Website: macys
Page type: customer-info-address
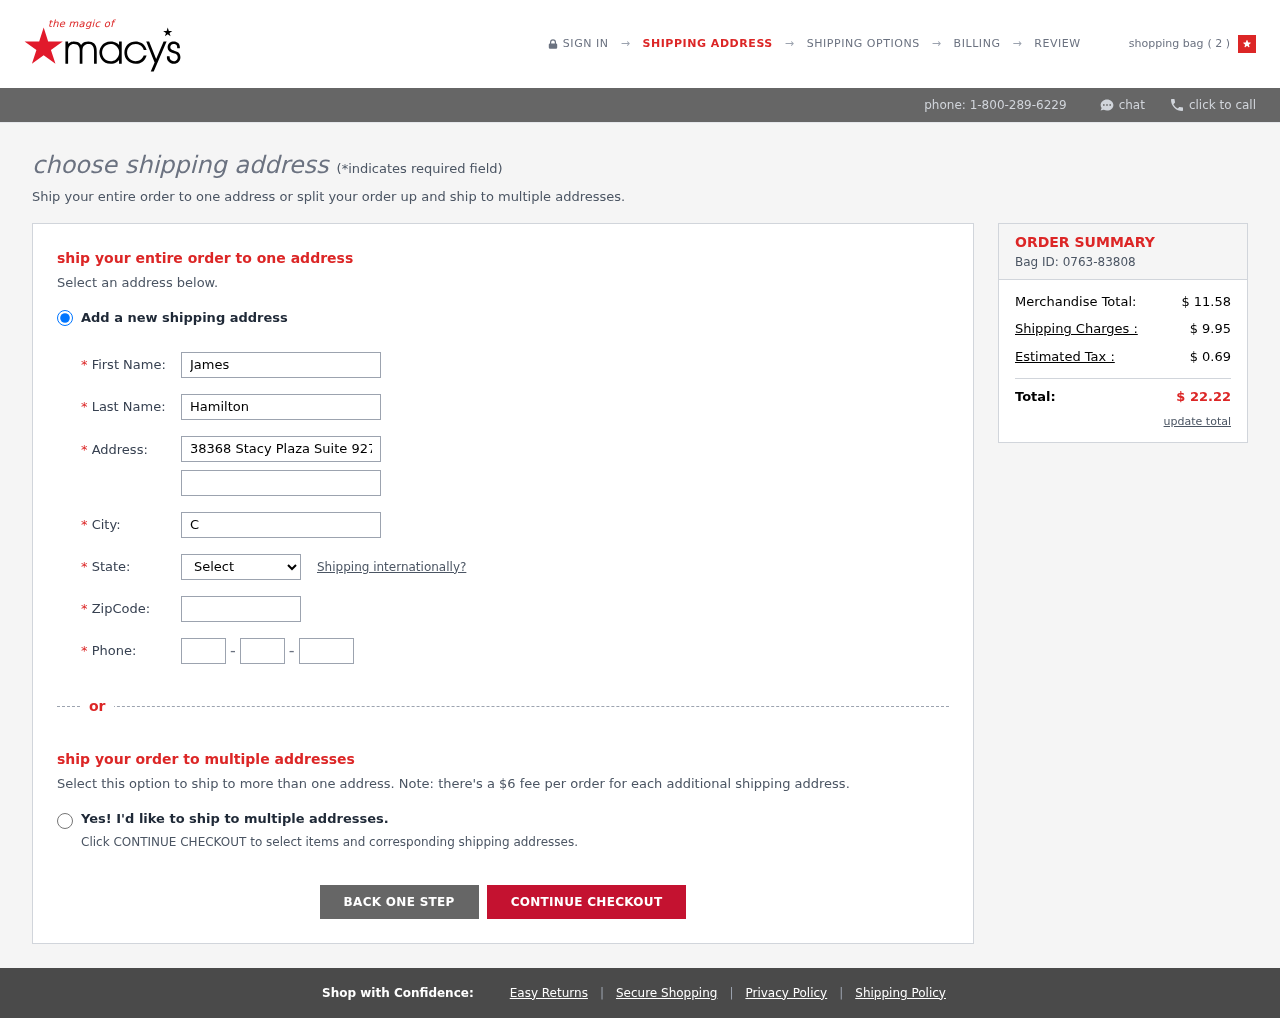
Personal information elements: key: PII_CITY
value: Cookton
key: PII_FIRSTNAME
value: James
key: PII_LASTNAME
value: Hamilton
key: PII_PHONE_AREA
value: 884
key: PII_PHONE_PREFIX
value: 201
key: PII_PHONE_SUFFIX
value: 9164
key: PII_POSTCODE
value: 19644
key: PII_STATE_ABBR
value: MP
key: PII_STREET
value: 38368 Stacy Plaza Suite 927
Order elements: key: ORDER_NUM_ITEMS
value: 2
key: ORDER_ID
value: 0763-83808
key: ORDER_SUBTOTAL
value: $ 11.58
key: ORDER_SHIPPING_COST
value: $ 9.95
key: ORDER_TAX
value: $ 0.69
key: ORDER_TOTAL
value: $ 22.22